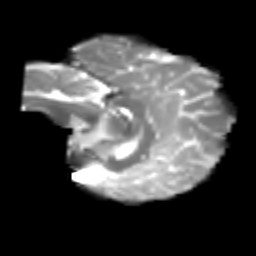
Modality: T2w
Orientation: sagittal
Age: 20
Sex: female
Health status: healthy